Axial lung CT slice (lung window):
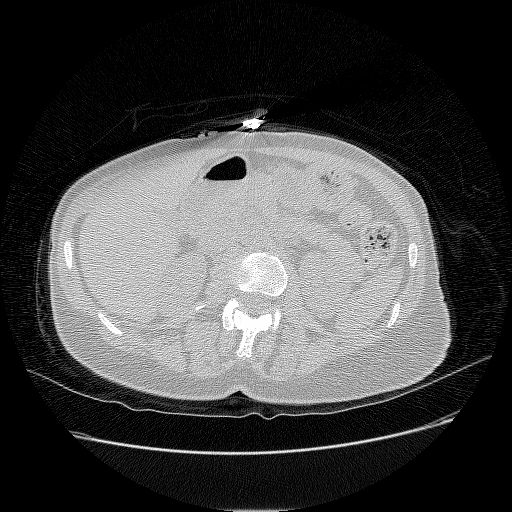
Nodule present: no